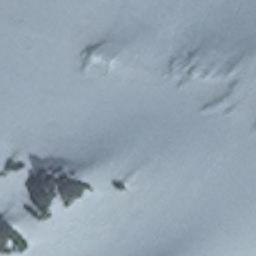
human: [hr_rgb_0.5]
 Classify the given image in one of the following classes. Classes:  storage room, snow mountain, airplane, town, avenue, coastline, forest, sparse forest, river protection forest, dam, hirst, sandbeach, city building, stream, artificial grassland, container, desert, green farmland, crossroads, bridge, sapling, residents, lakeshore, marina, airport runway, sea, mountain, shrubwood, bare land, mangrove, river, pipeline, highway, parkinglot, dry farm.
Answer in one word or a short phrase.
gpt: snow mountain